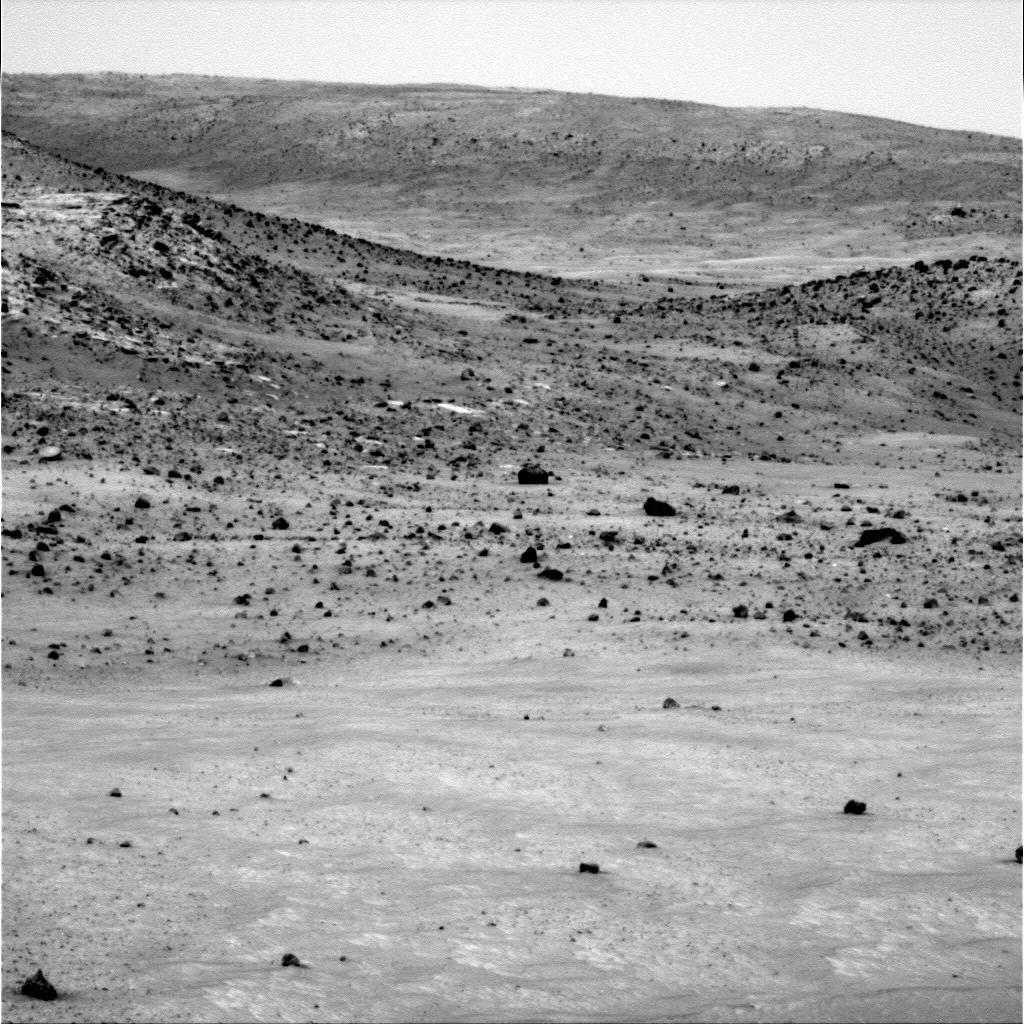
Terrain classes present: Gravel / Sand / Soil, Sky / Distant Mountains